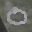
Label: 0